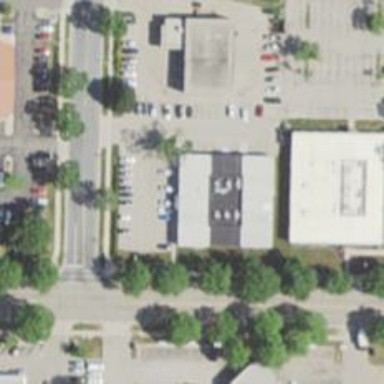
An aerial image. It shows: Car rental service.